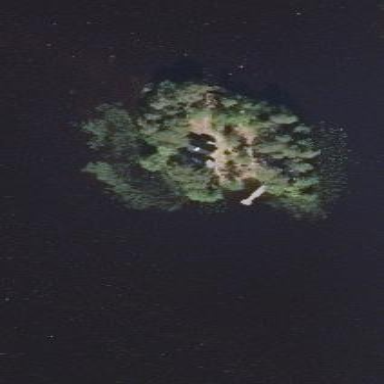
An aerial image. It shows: Islet covered with woodland.